Question: I have a little trouble deciding which way to go for while designing the message flow in our system.
Because the volatile nature of our business processes (i.e. calculating freight costs) we use a workflow framework to be able to change the process on the fly.
The general process should look something like this
The interface is a service which connects to the customers system via whatever interface the customer provides (webservices, tcp endpoints, database polling, files, you name it). Then a command is sent to the executor containing the received data and the id of the workflow to be executed.
comes at the point where we want to distribute load on multiple worker services.
Say we have different processes like printing parcel labels, calculating prices, sending notification mails. Printing the labels should be delayed because a ton of mailing workflows is executed. So we want to be able to route commands to different workers based on the work they do.
Because all commands are like "execute workflow XY" we would be required to implement our own content based routing. NServicebus does not support this out of the box, most times because it's an anti pattern.
Is there a better way to do this, when you to route your messages?
comes when we want to add a monitoring. Because an endpoint can only subscribe to one queue for each message type we can not let all executors just publish a "I completed a workflow" message. The current solution would be to 'Bus.Send' the message to a pre configured auditing endpoint. This feels a little like cheating to me ;)
Is there a better way to consolidate published messages of multiple workers into one queue again? If there would not be problem #1 I think all workers could use the same input queue however this is not possible in this scenario.
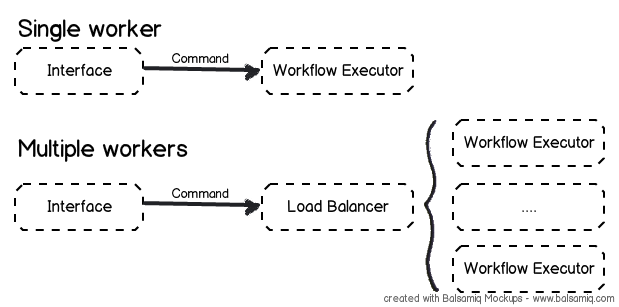
Answer: You can try to make your routing not content-based, but headers-based which should be much easier. You are not interested if the workflow is to print labels or not, you are interested in whether this command is priority or not. So you can probably add this information into the message header...